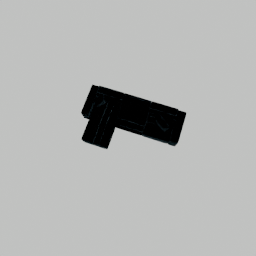
Label: furniture